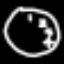
Label: clock